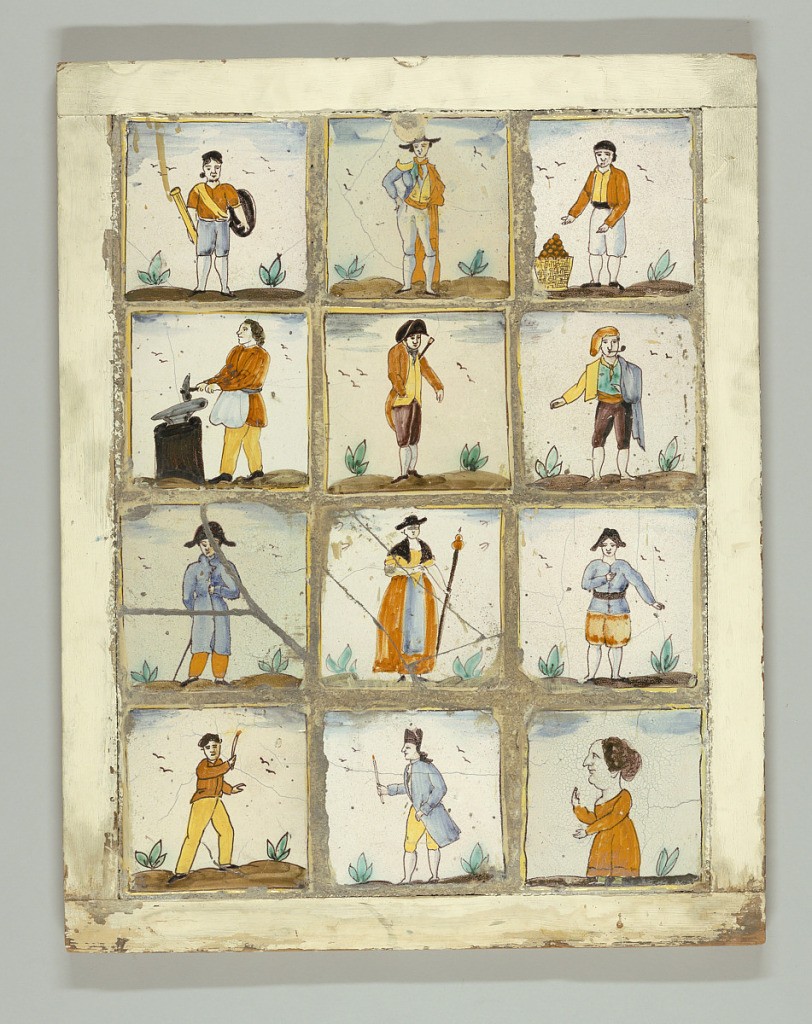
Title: Tile
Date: late 18th–early 19th century
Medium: Earthenware, glazed, high fire decorated
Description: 1920-15-147/158: Standing man, en face, holding club (?) and shield...;     1920-15-147: Standing man, en face, holding club (?) and shield...;     1920-15-148: Standing man, en face, with long yellow cloak drap...;     1920-15-149: Standing man, pointing toward a basket of apples a...;     1920-15-150: Blacksmith with hammer and anvil.50;     1920-15-151: Standing man, clutching walking stick under left a...;     1920-15-152: Standing man in long yellow cap, with blue cloak o...;     1920-15-153: Standing man in blue coat and black hat, leaning o...;     1920-15-154: Woman in black hat, holding distaff.50;     1920-15-155: Standing man, en face, his right hand inside his j...;     1920-15-156: Man walking toward right, holding short stick with...;     1920-15-157: Man in blue coat, walking toward left, holding sho...;     1920-15-158: Female dwarf, with disproportionately large head, ...